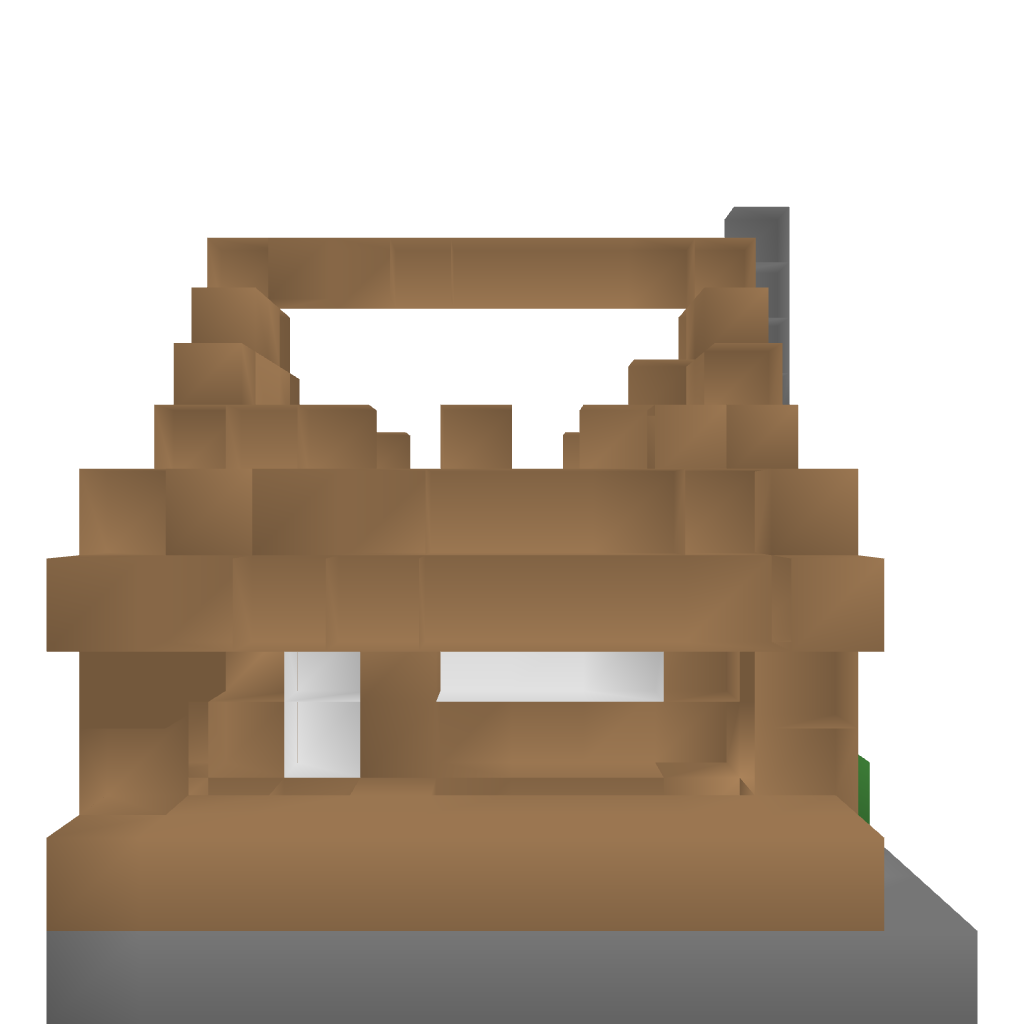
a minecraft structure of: Advanced Shop bad low quality